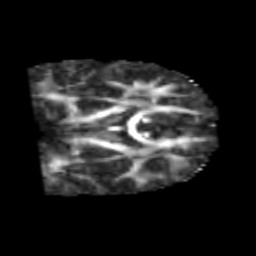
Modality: FA
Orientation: coronal
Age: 6
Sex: male
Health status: healthy